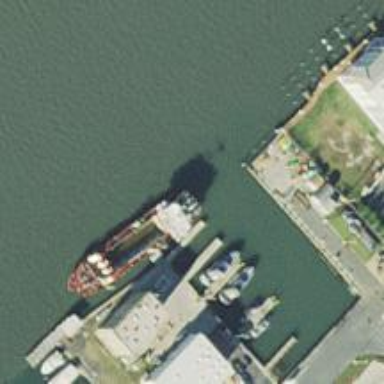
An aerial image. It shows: Pier used as boat lift along the waterway.